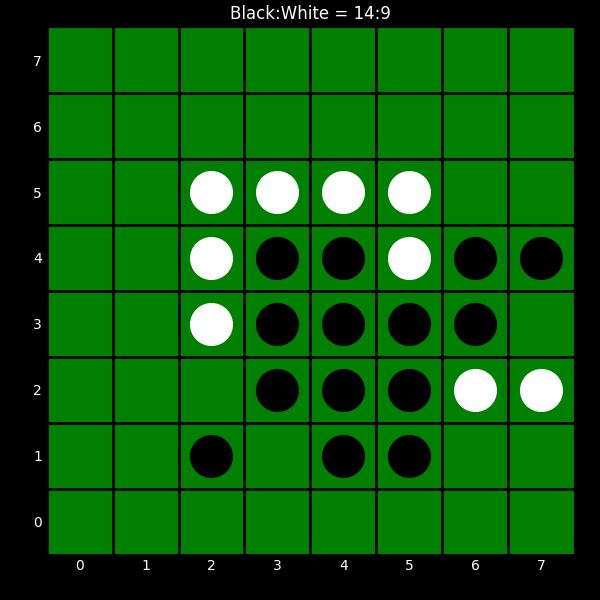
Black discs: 14
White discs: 9